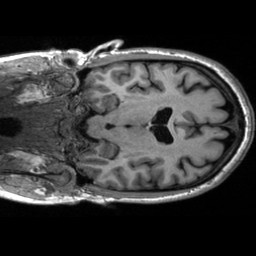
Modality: T1w
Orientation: coronal